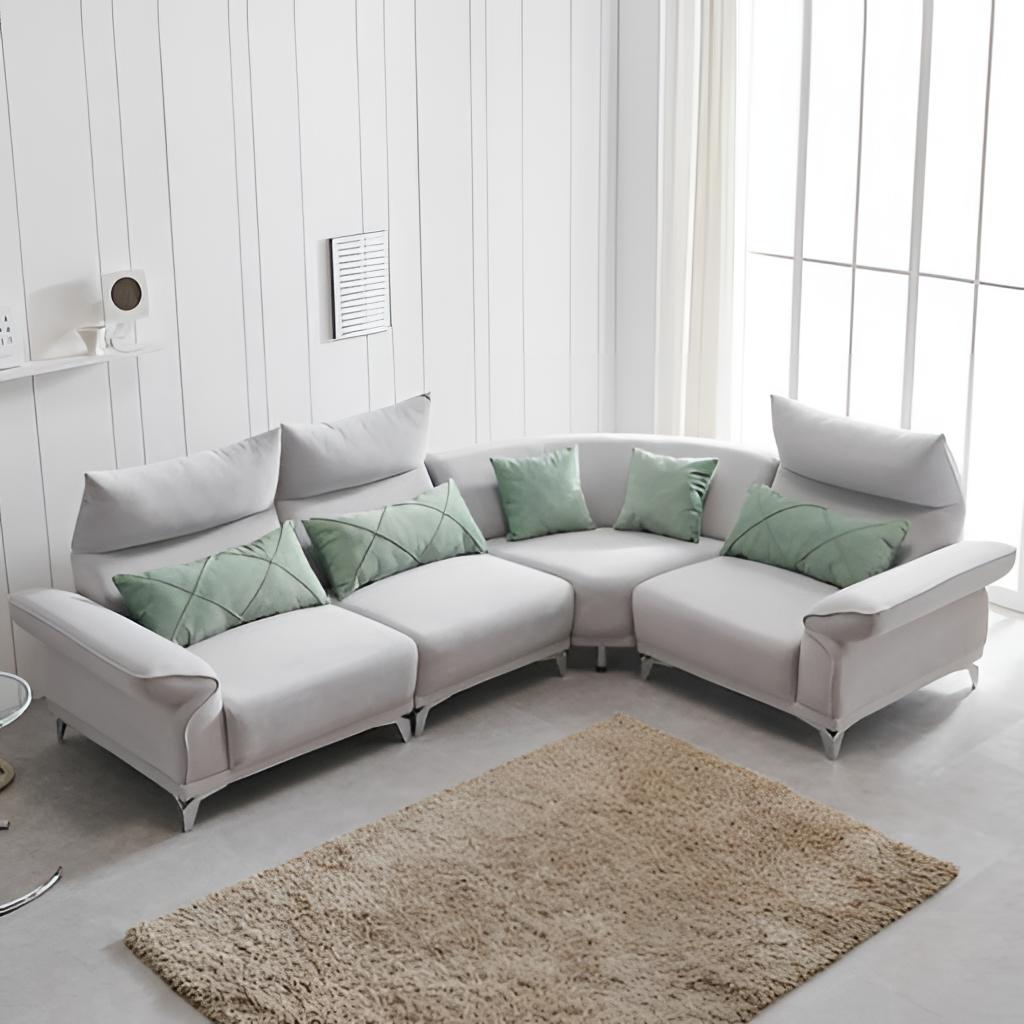
living room, leather sectional sofa, white wood wallpaper, with vertical striped pattern, tile flooring, with solid pattern, contemporary